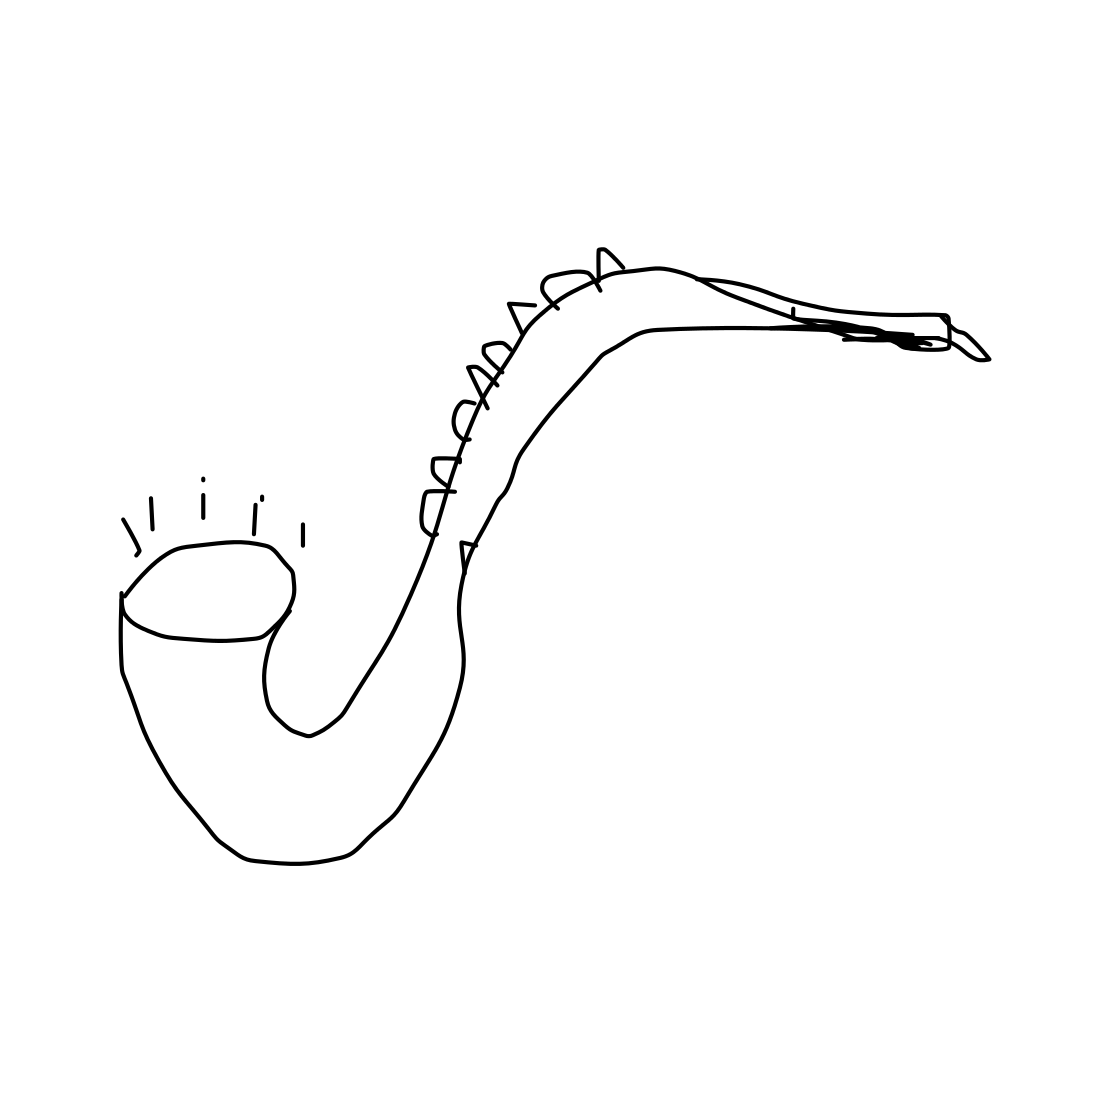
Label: saxophone